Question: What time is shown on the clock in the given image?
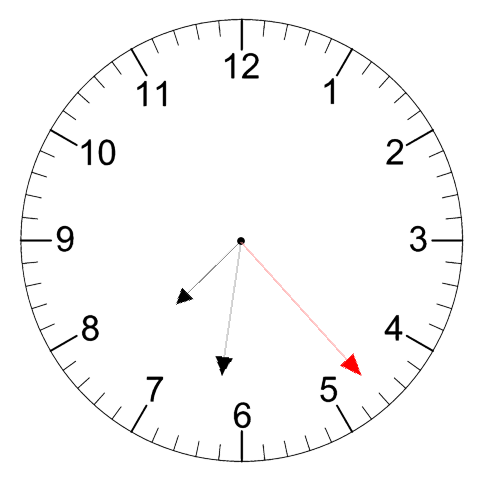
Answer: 07:31:23